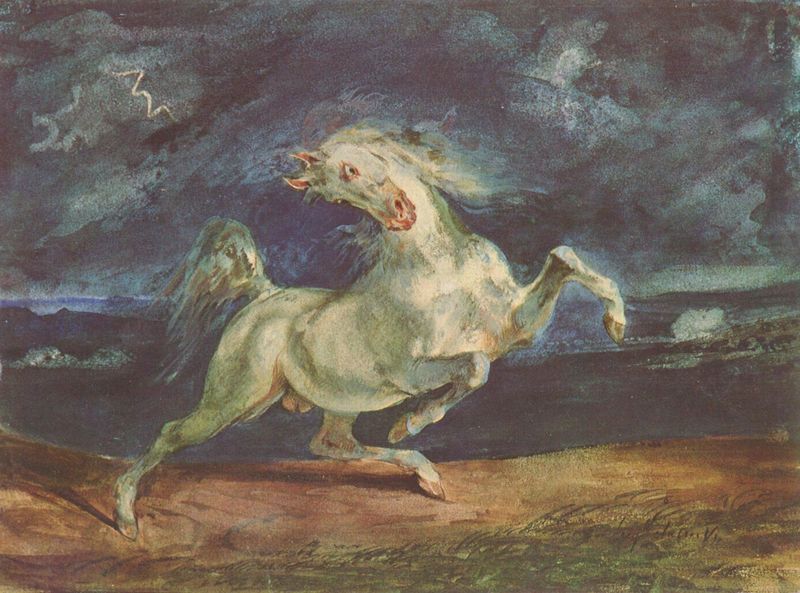
Titel: Vor Blitz scheuendes Pferd
Künstler: Eugène Delacroix
Standort: Budapest
Institution: Szépmüvészeti Múzeum
Schlagwörter: berg, blau, dunkel, gewitter, himmel, meer, schatten, wasser, weiß, wolken, aquarell, fluss, grün, landschaft, ocker, see, ufer, bewegung, braun, grau, hell, hintergrund, licht, nacht, nase, schwarz, vordergrund, gras, rot, tier, wiese, wolke, malerei, augen, historie, signatur, erde, halme, horizont, häuser, hügel, boden, insel, auge, haare, ohren, rosa, pferd, beine, bewegt, hellblau, huf, hufe, mähne, schwanz, schweif, sprung, küste, strand, düster, berge, gebirge, wasserfarbe, angst, sturm, unwetter, wetter, wild, dunkelblau, kraft, aufrecht, kurven, blitze, dynamik, panik, schimmel, schnauze, expressiv, ross, springen, blitz, nüstern, wut, mehne, rote erde, balu, isoliert, aufregung, scheu, scheuen, tiermalerei, heroisch, kubin, hengst, araber, steigen, aufbäumen, steigend, proportion, hoden, rist, formatfüllend, breitbeinig, erschrocken, pferdeschweif, bocken, gros, aufbäumend, sugen, drogen, vorderläufe, animalisch, vehement, irrsinn, durchgehen, aquare, hauptmotiv, unbezähmbar, wilde see, 19. jahrhundert, gebäude im hintergrund, helle farbe, abgehen, nüsternaugen